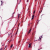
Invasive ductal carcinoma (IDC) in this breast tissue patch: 0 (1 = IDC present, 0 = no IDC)